Question: Given a DAG with |V| = n and has s sources we have to present subgraphs such that each subgraph has approximately k1=|s| sources and approximately k2=|n| nodes.
If we define the height of the DAG to be the maximum path length from some source to some sink.
We require that all subgraphs generated will have approximately the same height.
The intersection of each pair of node Sets (of subgraphs) is empty.
You can see in attached picture the example of right partition(each edge in the graph is directed upwards).

There are 36 nodes and 8 sinks [#10,11,12,13,20,21,22,23]in the example .So each subgraph should have 6 nodes and 2 or 3 sinks.
Do you have idea for algorithm?
Thank you very much
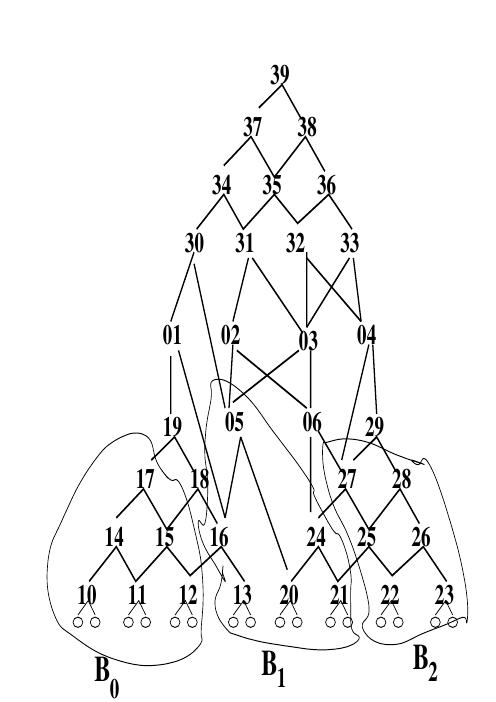
Answer: it seems you have missed some information,even if we assume the graph is indirectly connected. look at the following example.
you should have 3 vertices in each subgraph, however, look on vertex 6, if it is without 5 - we are done, because the graph is not connected, like you said it should be in the comment.
if it is - must be with at most one of {7,8,9} - let's say it's with 7. i.e. U={5,6,7}
let's now look on 8, let's say it is in U', since 5 is not in U', there is no possible solution, in which the subset U' will be connected.
please look again at the task description and give us more details, (or give this example as a counter-example to show it might be unsolveable)